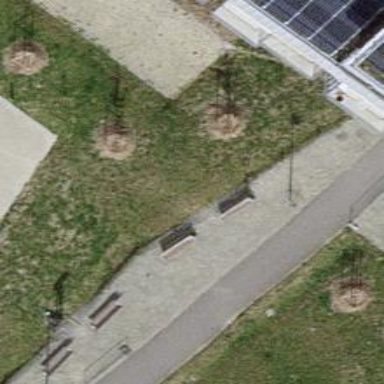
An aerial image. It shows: Bench for seating.